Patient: sex F, age 75
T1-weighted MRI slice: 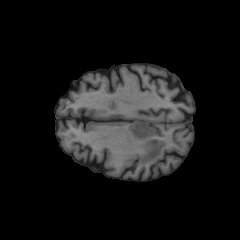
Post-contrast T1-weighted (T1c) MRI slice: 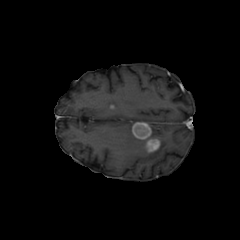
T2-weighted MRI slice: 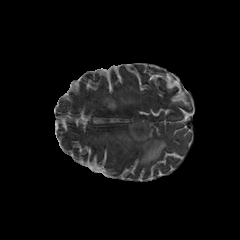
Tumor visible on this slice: yes
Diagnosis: Glioblastoma, IDH-wildtype
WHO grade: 4